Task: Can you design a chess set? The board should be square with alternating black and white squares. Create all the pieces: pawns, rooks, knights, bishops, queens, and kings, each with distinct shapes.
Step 1945:
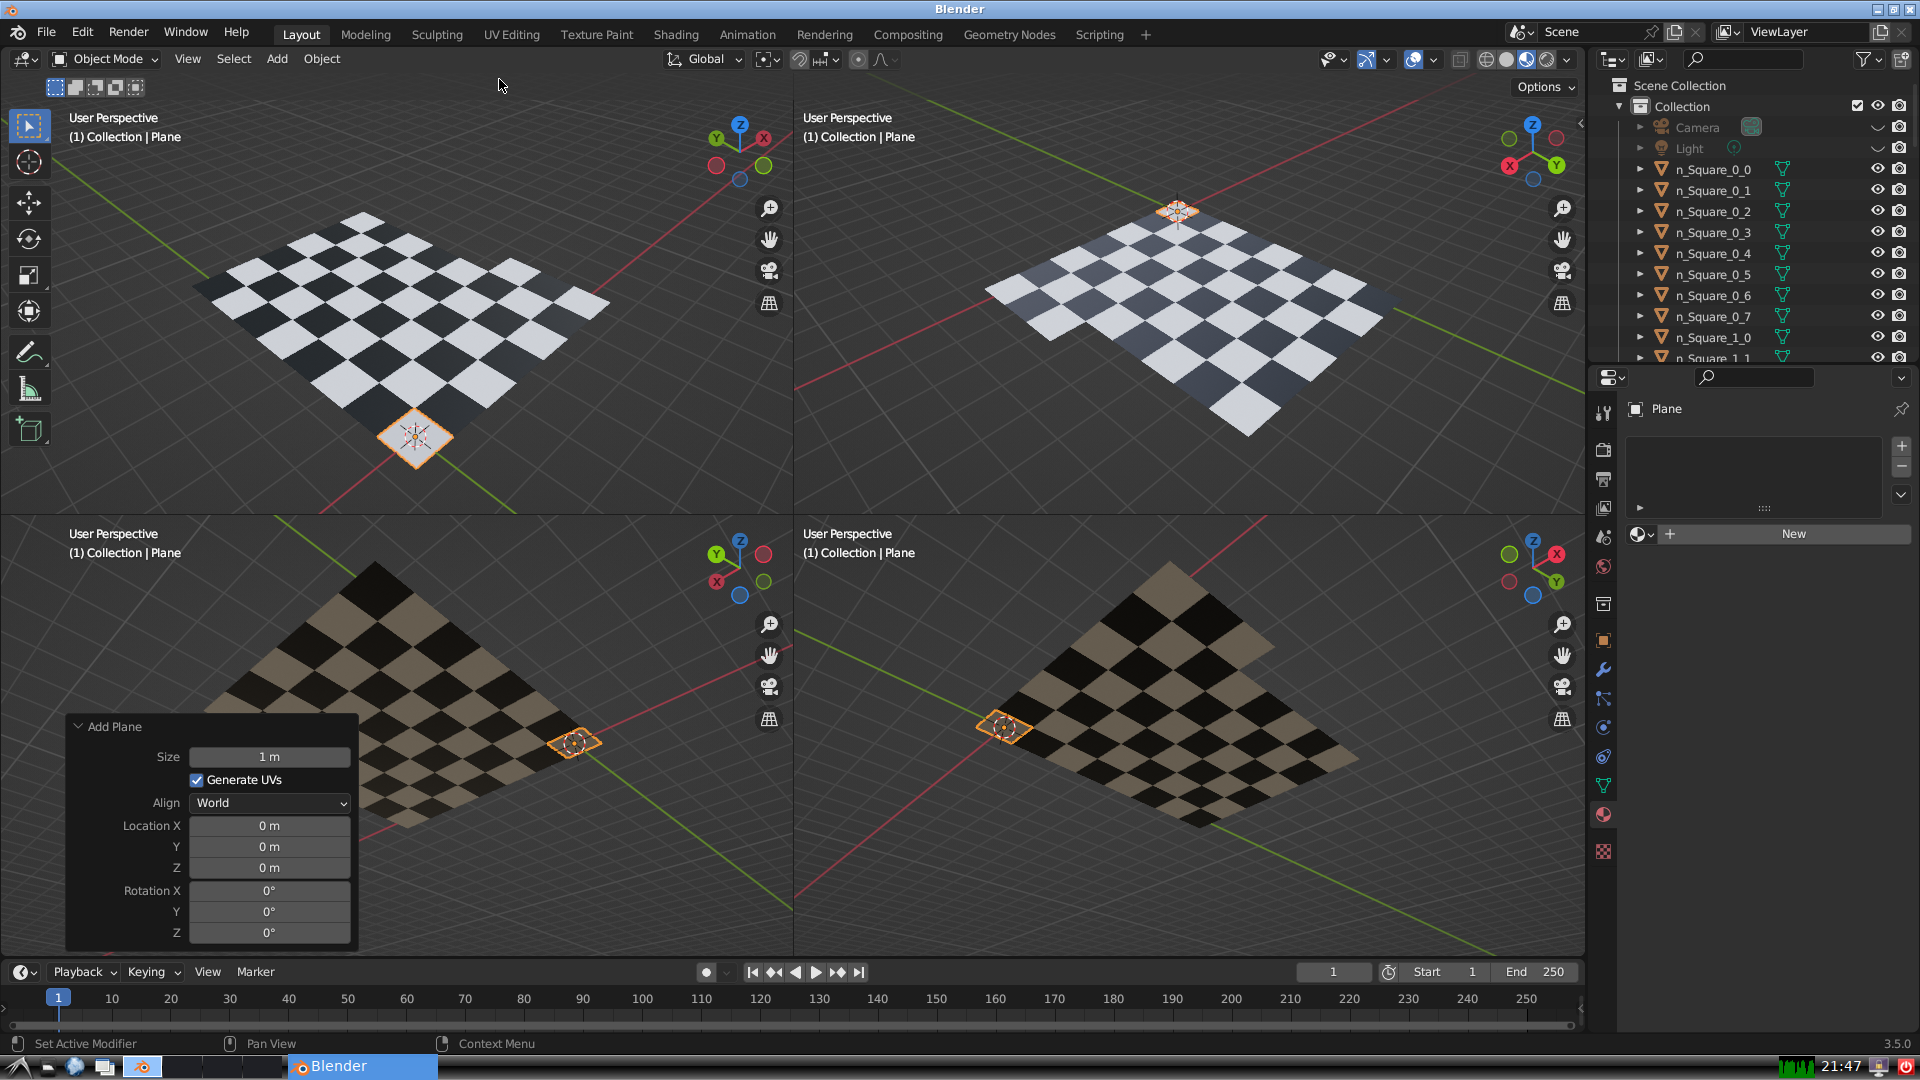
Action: {"mouse_move": [270, 758]}